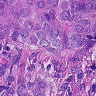
Metastatic tissue present: yes